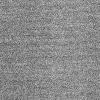
Atmospheric dust classification: dusty